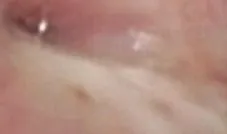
Intraoperative view through mediastinal access.
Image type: endoscopy (airway_endoscopy)